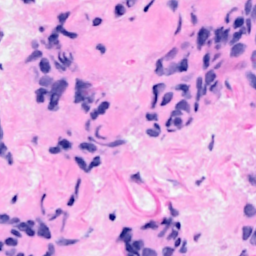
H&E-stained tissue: Breast